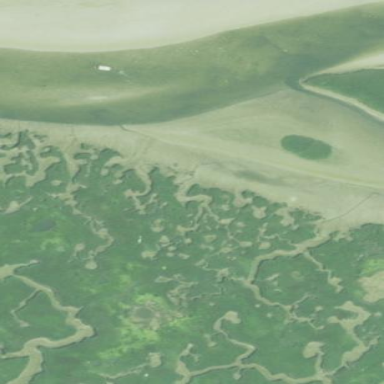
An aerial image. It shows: Tidal wetland with tidal flats.